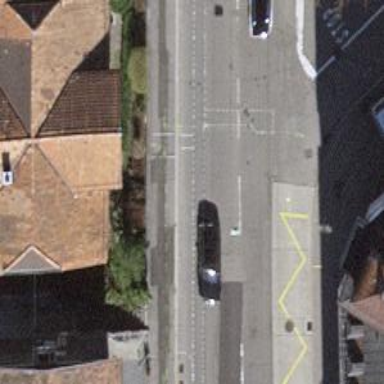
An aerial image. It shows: Trolleybus stop position for public transport.